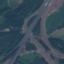
Label: Highway